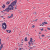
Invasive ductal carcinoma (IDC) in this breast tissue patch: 0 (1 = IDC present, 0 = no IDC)